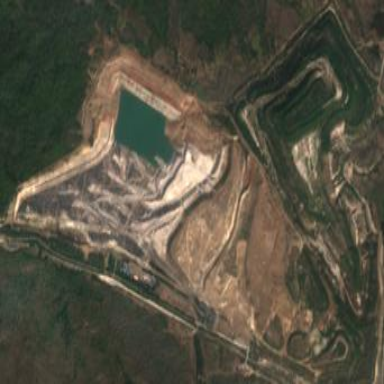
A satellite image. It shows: Quarry area.